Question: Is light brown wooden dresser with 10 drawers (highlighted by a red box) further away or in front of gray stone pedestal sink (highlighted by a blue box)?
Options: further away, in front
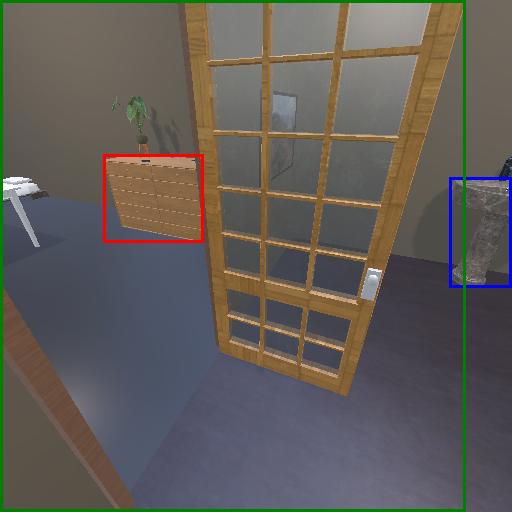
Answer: further away